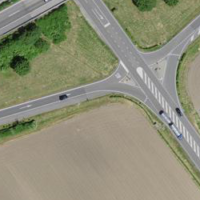
EUNIS habitat code: 57
Species observed at this site:
Prunus padus